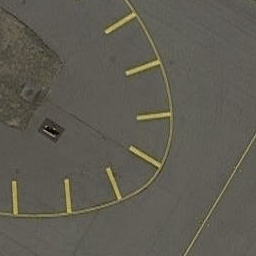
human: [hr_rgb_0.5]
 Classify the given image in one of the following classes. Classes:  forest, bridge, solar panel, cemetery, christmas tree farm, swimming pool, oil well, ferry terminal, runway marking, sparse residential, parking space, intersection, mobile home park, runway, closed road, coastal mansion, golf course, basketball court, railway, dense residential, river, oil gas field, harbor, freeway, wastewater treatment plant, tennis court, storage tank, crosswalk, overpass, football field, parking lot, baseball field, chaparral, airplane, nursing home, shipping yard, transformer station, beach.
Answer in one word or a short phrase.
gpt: runway marking